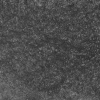
Atmospheric dust classification: not_dusty